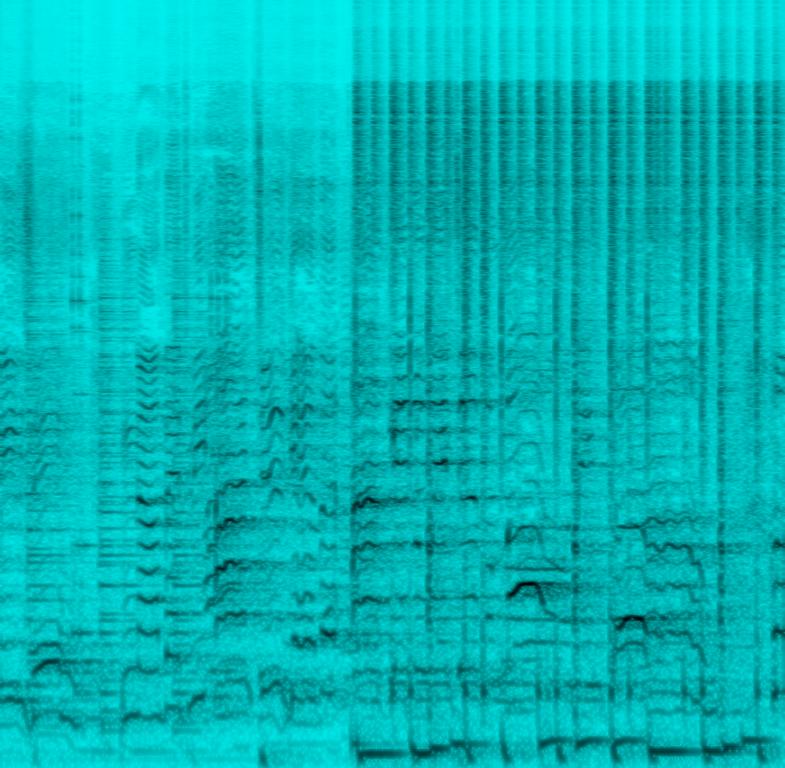
The low quality recording features a passionate male vocal, alongside harmonizing background vocals, singing over tinny snares, snappy rimshots, shimmering hi hats, groovy bass and electric guitar chords. It sounds groovy and passionate.